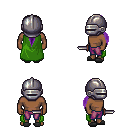
a pixel art fantasy rpg character, male body template, human, dark skin, green cape, magenta pants, purple ponytail hairstyle, metal helm, gray slippers, dagger, four views (front, back, left, right), 2x2 character sprite sheet, small pixel art, hard edges, no anti-aliasing